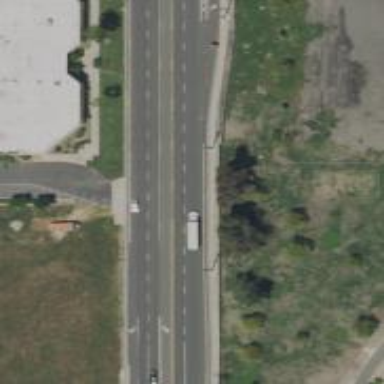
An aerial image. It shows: Primary highway.